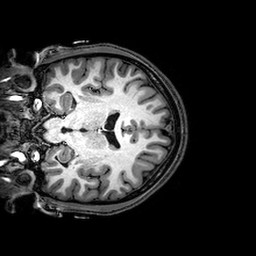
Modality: T1w
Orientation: coronal
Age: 21
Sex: male
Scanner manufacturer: philips
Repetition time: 0.008181 s
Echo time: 0.00373 s